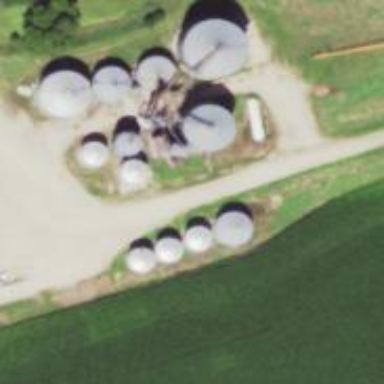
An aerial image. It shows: Silo.